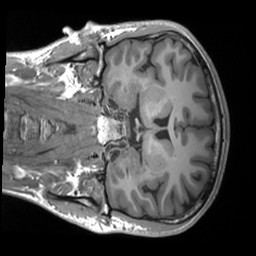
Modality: T1w
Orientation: coronal
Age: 23
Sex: male
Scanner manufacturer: siemens
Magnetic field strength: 3 T
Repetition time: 1.8 s
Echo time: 0.00241 s